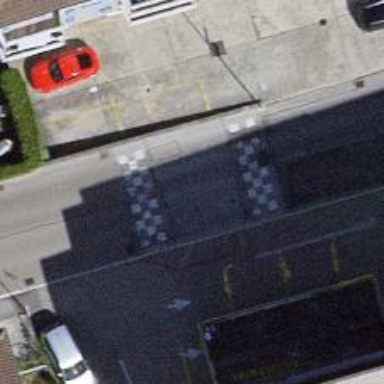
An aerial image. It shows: Traffic hump for calming the traffic.